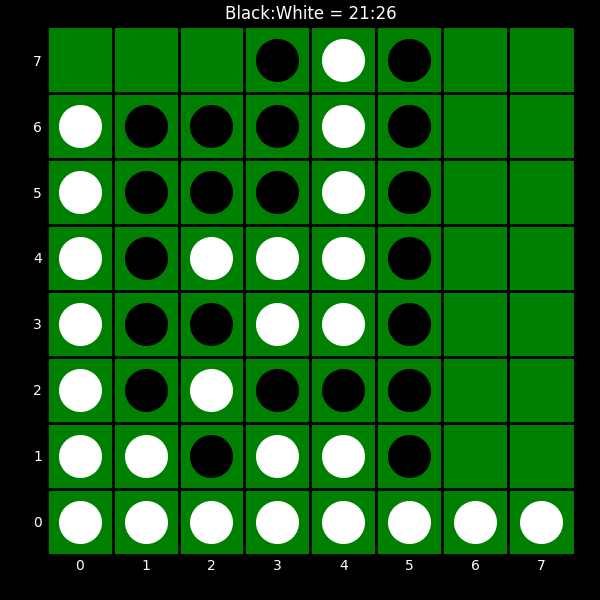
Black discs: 21
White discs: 26